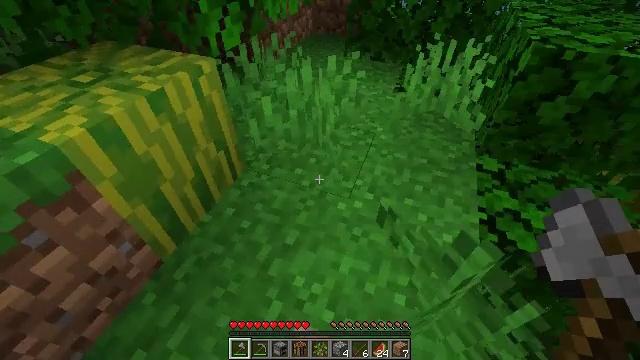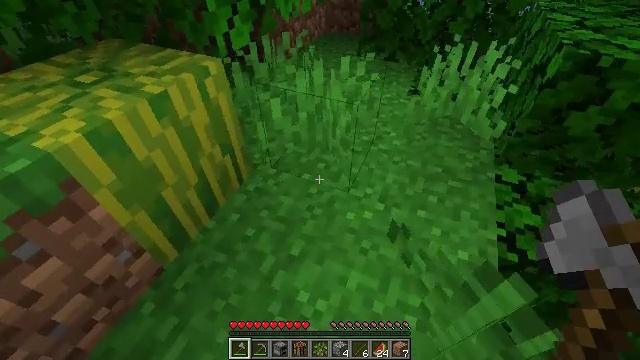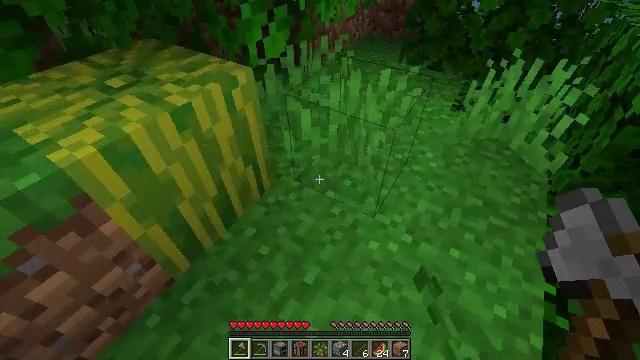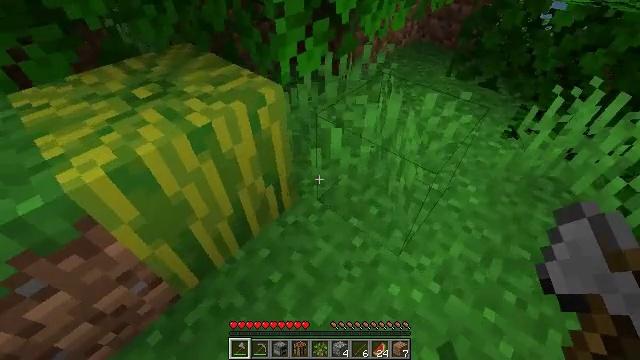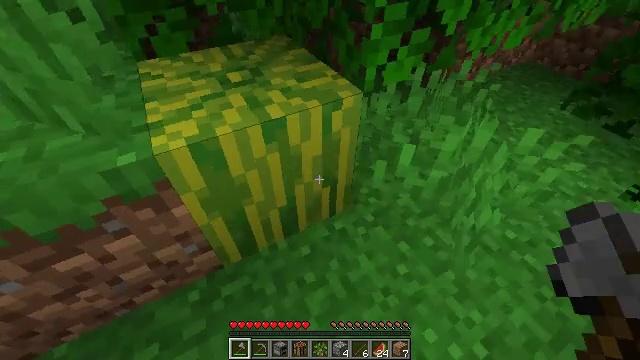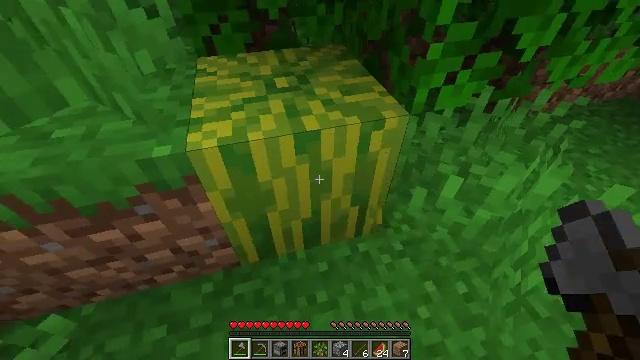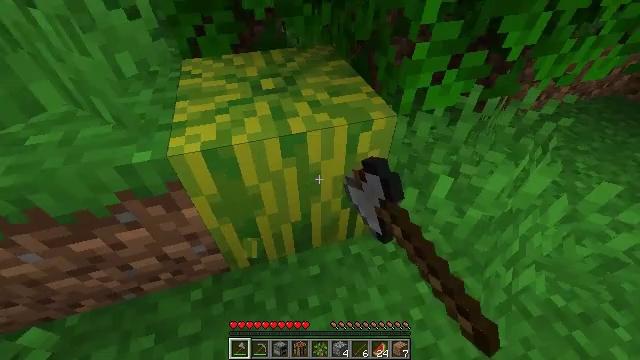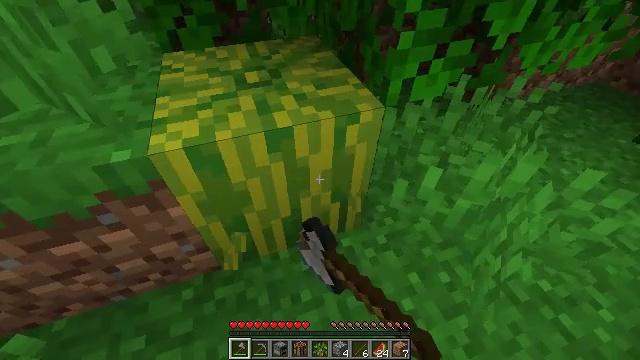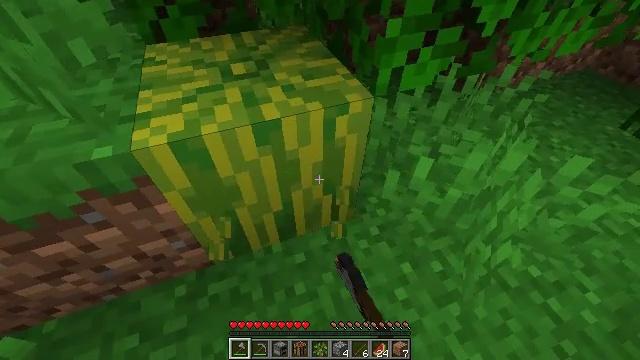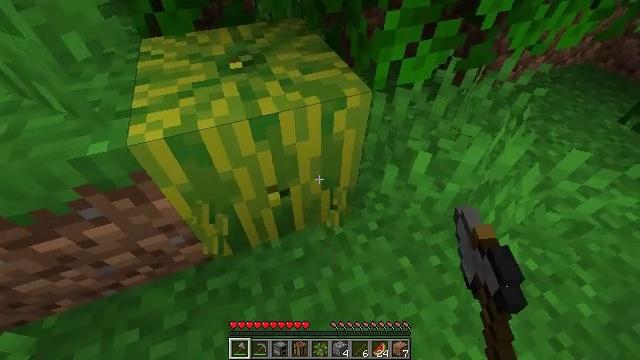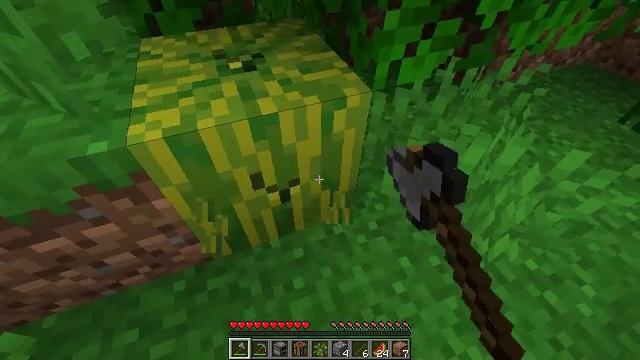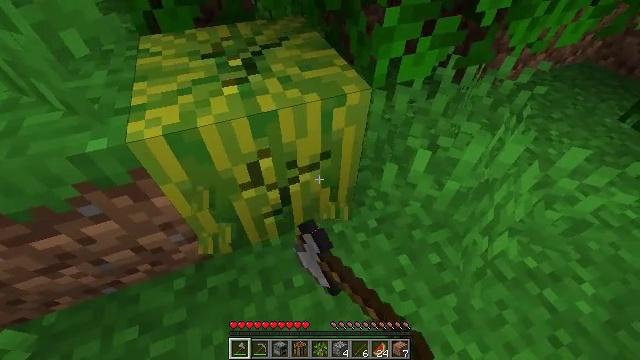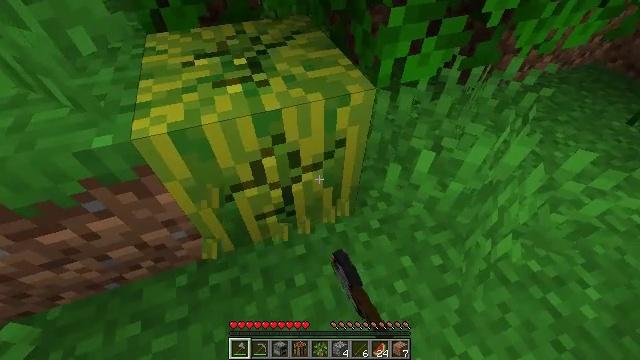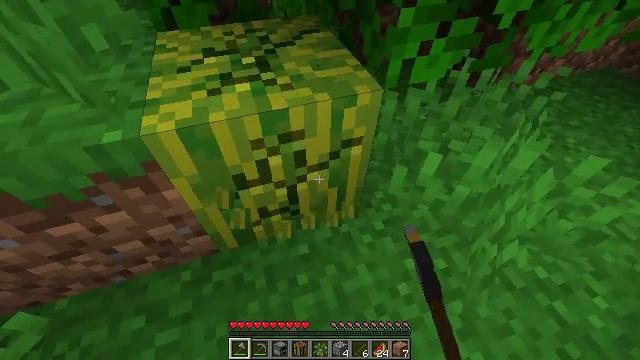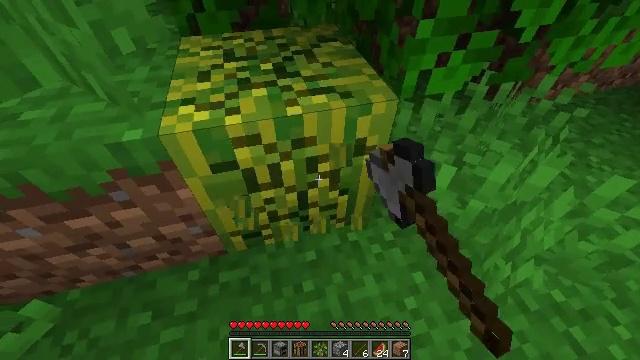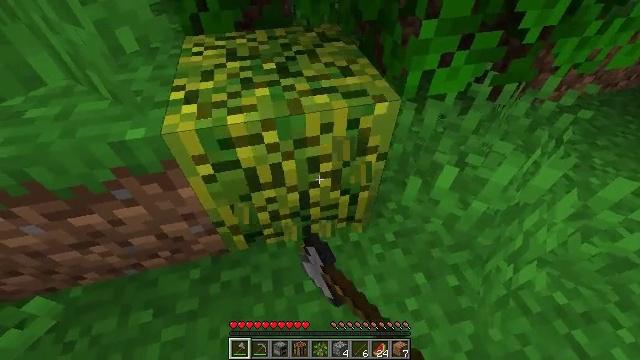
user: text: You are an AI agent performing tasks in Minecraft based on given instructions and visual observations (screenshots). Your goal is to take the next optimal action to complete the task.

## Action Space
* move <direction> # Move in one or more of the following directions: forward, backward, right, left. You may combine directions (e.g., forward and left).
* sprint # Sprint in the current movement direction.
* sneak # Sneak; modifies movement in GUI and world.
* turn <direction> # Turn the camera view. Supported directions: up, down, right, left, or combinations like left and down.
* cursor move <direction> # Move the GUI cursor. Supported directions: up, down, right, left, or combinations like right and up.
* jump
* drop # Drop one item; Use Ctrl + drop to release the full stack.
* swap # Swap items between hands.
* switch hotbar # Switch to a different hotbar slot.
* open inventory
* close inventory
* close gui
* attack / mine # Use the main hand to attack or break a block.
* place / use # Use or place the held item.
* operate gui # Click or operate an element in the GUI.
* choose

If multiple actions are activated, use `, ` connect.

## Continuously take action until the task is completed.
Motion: motion action
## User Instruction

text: Mine a melon block.
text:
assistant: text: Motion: move forward, turn left
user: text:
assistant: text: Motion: move forward, turn left
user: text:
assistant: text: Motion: move forward, turn left
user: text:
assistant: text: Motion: turn left
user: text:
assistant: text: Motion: turn left, attack / mine
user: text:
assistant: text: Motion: turn right, attack / mine
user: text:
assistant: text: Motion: turn right and down, attack / mine
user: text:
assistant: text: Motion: turn right and down, attack / mine
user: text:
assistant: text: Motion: turn down, attack / mine
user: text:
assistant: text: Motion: attack / mine
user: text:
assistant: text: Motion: attack / mine
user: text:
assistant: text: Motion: turn left, attack / mine
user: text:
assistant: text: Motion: turn left, attack / mine
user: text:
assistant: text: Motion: turn left and up, attack / mine
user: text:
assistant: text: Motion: attack / mine
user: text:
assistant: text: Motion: attack / mine
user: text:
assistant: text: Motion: move forward, attack / mine
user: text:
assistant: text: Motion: move forward
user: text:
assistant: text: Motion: move forward
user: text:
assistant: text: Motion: move forward
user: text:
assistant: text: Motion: no_op